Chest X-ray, AP view. Patient: 33 years old, sex M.
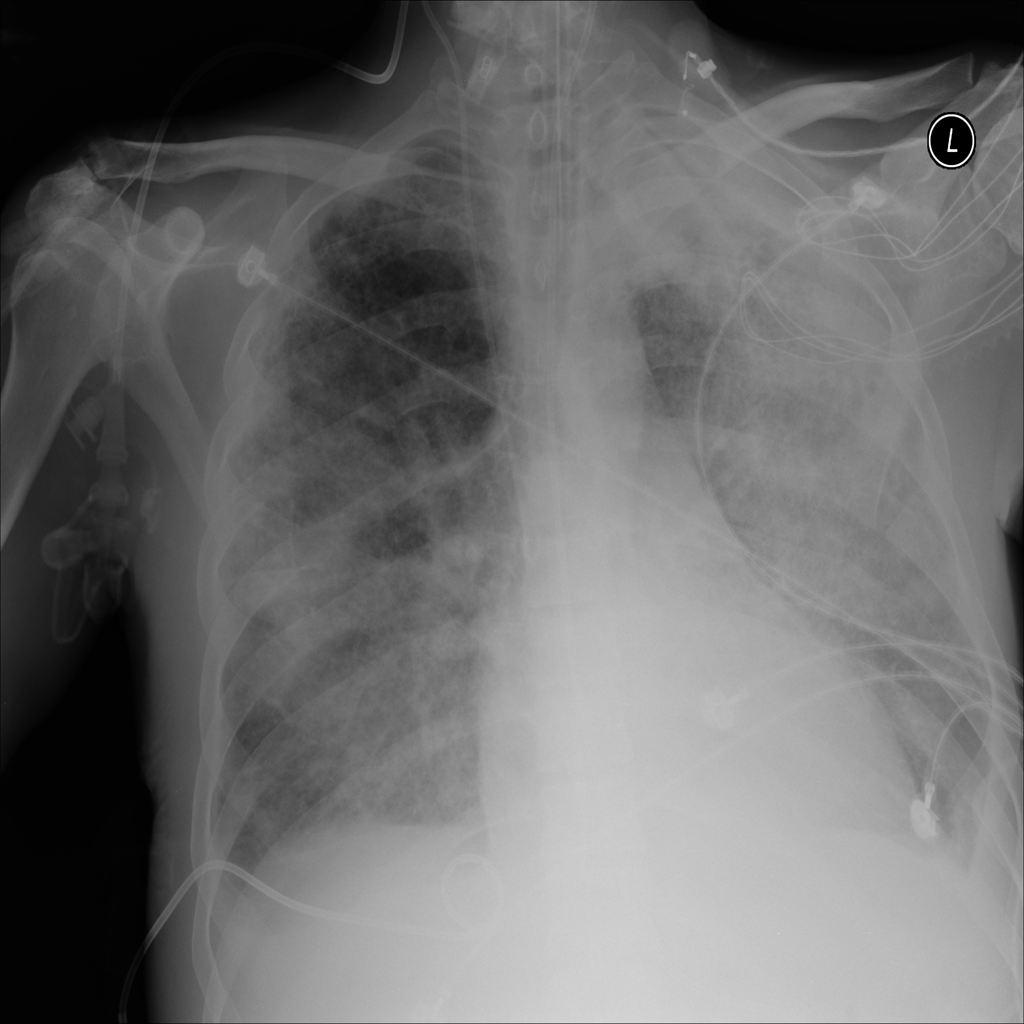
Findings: Effusion, Infiltration